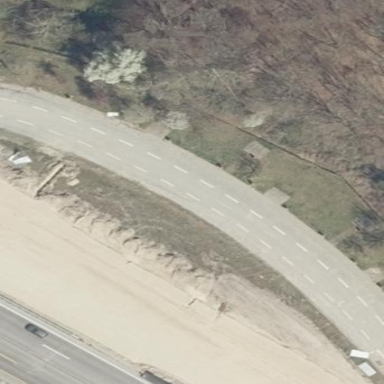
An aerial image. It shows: Rest area along the road.